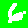
Digit: 6